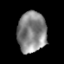
Tissue: lung
Cell type: Endothelial cells
Senescence score: 0.6414
Nuclear area (px): 1153
Mean DAPI intensity: 133.536